Question: I have a few elements positioned in my HTML. The body has a max-width from 1280px with margin auto. And there are a few elements, which I floated right. In the middle of the page there should be 70 images go from left to right (and then dissapear). I have tried to make those elements position absolute with display: inline, but since the start and the end position should always be the same, and the images have a width and a height, I didn't know how to make it dynamically.. Thats my code so far:
HTML
'''
<body>
<h1>Sweets</h1>
<div class="images"></div>
<div id="display"></div>
<div class="clear"></div>
<div id="maracons"></div>
<div id="cupCake"></div>
</body>
'''
JQUERY
'''
for (var i = 0; i < 10; i++) {
$('.images').append('<img class="image' + i.toString() + '" src="img/' + arr[i][5] + '">');
}
'''
CSS
'''
$leftPos: 1100px;
$widthImage: 200px;
.images{
width: $widthProducts;
height: 200px;
position: absolute;
left: 1100px;
top: 0px;
}
.image-1{
left: $leftPos;
}
.image-2{
left: $leftPos - $widthImage;
}
.image-3{
left: $leftPos - $widthImage*2;
}
'''
Here is how it looks like:

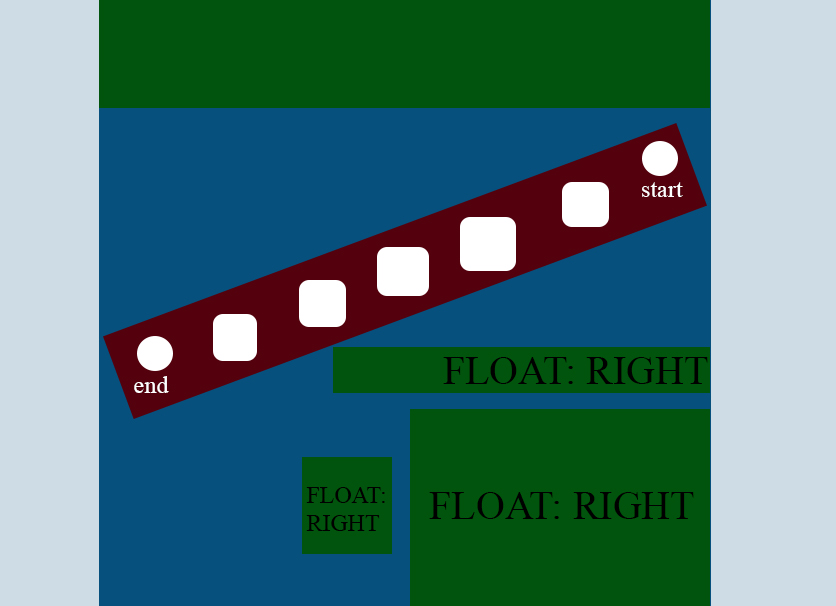
Answer: Confusing question but from what I gather you want the images to have dynamic height/width when you are appending them? If so what do you want to make the width/height equal?
If thats the case here is the answer:
'''
var imgWidth = 10, imgHeight = 10;
for (var i = 0; i < 10; i++) {
imgWidth = 100; //Set width
imgHeight = 100; //Set height
$('.images').append('<img style="width:' + imgWidth +'px!important; height:' + imgHeight + 'px !important; " class="image' + i.toString() + '" src="img/' + arr[i][5] +'">');
}
'''
the !important keyword will force the width/height specified to ignore the width/height specified in the class..
sorry if this is not what you mean, a jsfiddle would be great.
Check this fiddle:
<URL>
Here is the kinda thing you were looking for:
'''
$(document).ready(function () {
var endpoint = 800; //you can set left+top endpoints and ref them in loop below..
for (var i = 0; i < 3; i++) {
var html = '<div class="imgs img'+i+'"></div>';
setTimeout(function() {
$('.images').append(html);
$('.images>.imgs:last').animate({"left" : "300px"}, endpoint);
}, i * 1000);
}
});
'''
i can work on it more if needed, but hopefully this is enough to put you on the right track..